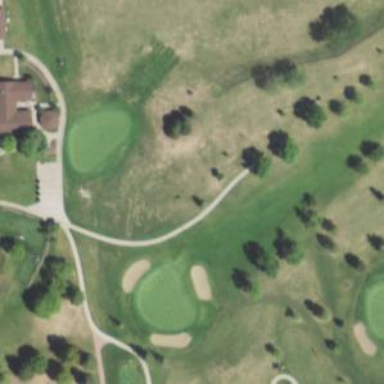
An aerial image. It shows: Pathway for golfing.